Question: I'm just displaying one image in a colorbox.

As you can see here, I even took care to set a height/width for the image. But the colorbox wrapper doesn't set the correct height, it uses a wrong height (20px).
What's with that?
It only happens for some users, I don't get this myself.
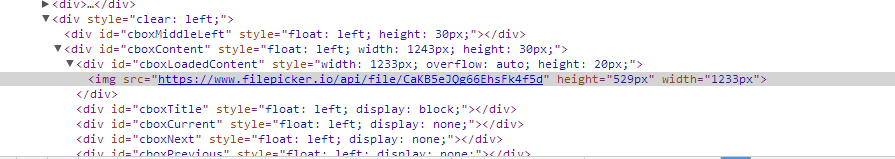
Answer: Try setting an 'innerHeight' value when you initialize the colorbox:
'''
$(element).colorbox({
innerHeight: 529
});
'''